Question: I am wondering if there is a service or solution to creating a website search that will allow me to have the results populate into a dropdown window below my search bar, rather than have to populate the results to a new page. Kind of like google's word prediction/suggestion, but rather than on-the-fly suggestions, I would like a new DIV to drop down with the results upon submission.
The website I am working on is at: <URL>

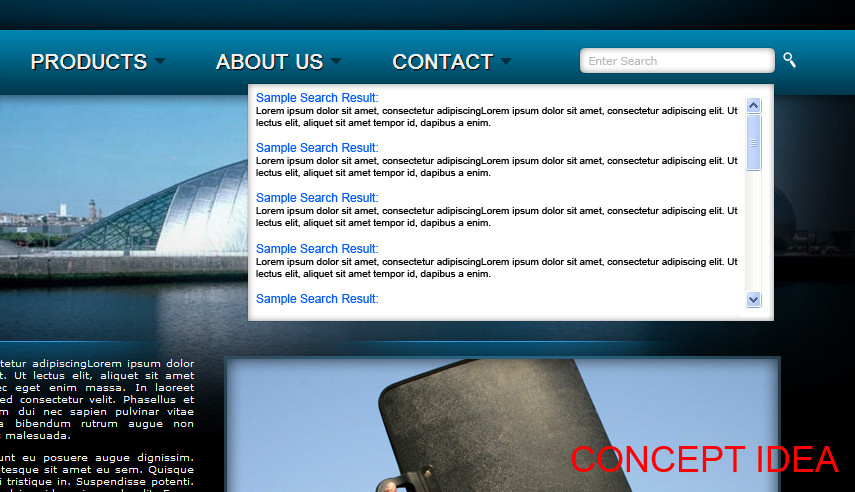
Answer: I highly recommend using the plugin. I recently implemented this on a site for live searching functionality and it works perfectly.
The library provides options for styling every aspect of the search bar and dropdown results list.
Example:
'''
<script type="text/javascript" src="https://ajax.googleapis.com/ajax/libs/jquery/1.7.2/jquery.min.js"></script>
<script type="text/javascript" src="jquery.tokeninput.js"></script>
<link rel="stylesheet" type="text/css" href="token-input.css" />
<script type="text/javascript">
$(document).ready(function () {
$("#searchbar").tokenInput("/url_to_your_search_endpoint");
});
</script>
'''
The plugin can be found, along with documentation, here: <URL>